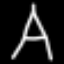
Label: The Eiffel Tower